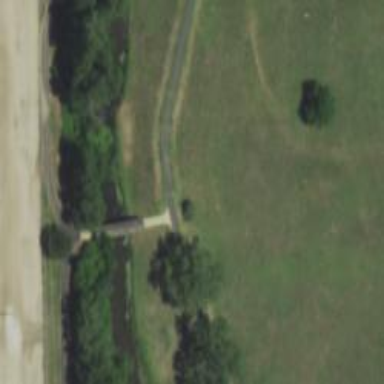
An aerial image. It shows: Footway bridge.